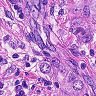
Metastatic tissue present: yes